Question: I am fairly new to using cucumber for automated testing. So far the tasks I was given to do only required filling in values into a form and comparing expected results.
I was wondering instead of filling in values could cucumber do the opposite and read values?
Imagine a table on a webpage with a column of IDs (like the one below). I would like to read all the IDs of that table and store it in a list. The reason is I would like to ultimately then go through the list of IDs look it up on the table again and click on the View link of each of these IDs. This could sound weird but there is more to it then that. For now I only need to know if I could collect the IDs in column 2 and stick it into a list then iterate through the list.

Would that be possible?
My knowledge of cucumber automated testing is that its used for extensive low-level interface regression testing. So like simple laborious tasks. Would what I want to do be out of the scope of cucumber?
I am using cucumber, ruby and watir together for these automated tests.
---
html code of the table:
'''
<table id="row" class="data">
<thead>
<tr>
<th>Action</th>
<th>Book ID</th>
<th>...</th>
</tr>
</thead>
<tbody>
<tr class="odd">
<td class="actionColumn">
<input id="014112854edb_45ed_68e1d7bf" name="submit.view" class="action_link" onclick=" return setField('bookSearchResultForm','selectedId','123'); " type="submit" size="" value="View">
</td>
<td>123</td>
<td>...</td>
</tr>
<tr class="even">
<td class="actionColumn">
<input id="014112854ede_52cb_3ef325a7" name="submit.view" class="action_link" onclick=" return setField('bookSearchResultForm','selectedId','444'); " type="submit" size="" value="View">
</td>
<td>444</td>
<td>...</td>
</tr>
<tr class="odd">
<td class="actionColumn">
etc etc
</td>
<td>443</td>
<td>...</td>
</tr>
</tbody>
'''
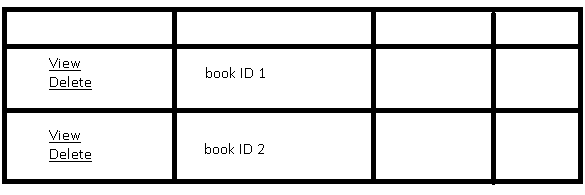
Answer: It sounds like you are already using Cucumber to read values - ie I assume that is how you are checking expected results.
For example, Watir can get the value of all values in the first column of a table.
'''
ids = @browser.table.tbody.trs.collect{ |tr| tr.td.text }
'''
You might use this in a Cucumber step to check that some specific id exists somewhere in the table.
'''
Then /the list of ids should include (.*)/ do |expected_id|
ids = @browser.table.tbody.trs.collect{ |tr| tr.td.text }
ids.should include?(expected_id)
end
'''
Note that you could use the above Watir code without Cucumber. For example, you could use it in a stand-alone script for scraping information from a page, to help you gather information during your manual testing, etc.
Update - View Links:
Putting Cucumber aside, getting the list of ids to iterate through the view links would be:
'''
# Get the 2nd cell value in each row
ids = @browser.table.tbody.trs.collect{ |tr| tr.td(:index => 1).text }
# Click through each view link
ids.each do |id|
# Find the row that contains the id
row = @browser.table.tbody.trs.find{ |tr| tr.td(:text => id).present? }
# Click the link in that row
row.button(:text => 'View').click
# Do whatever you want on the other page
# Then make sure to return to this page
end
'''